Question: I need to integrate social media for sharing a photo in my app. My app will have one UIImageView with some image and one button for sharing the image. As soon as I click on the button I should get the list of social networking apps installed on my iPhone and I should be able to share the image on selecting any one of them as shown in the figure below.

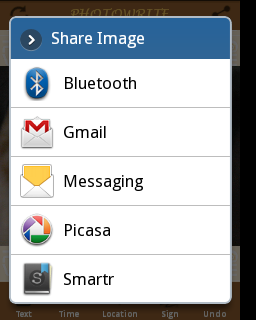
Answer: Try ShareKit (<URL>